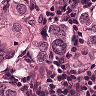
Metastatic tissue present: yes